Question: What is the First option?
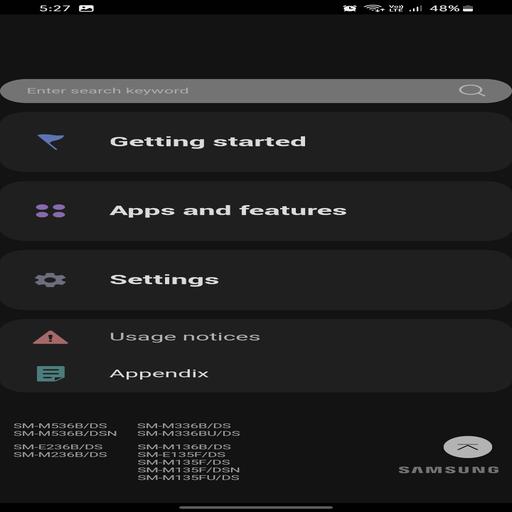
Answer: Getting started